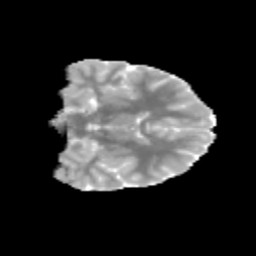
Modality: MD
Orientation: coronal
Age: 13
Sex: female
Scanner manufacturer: siemens
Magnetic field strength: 3 T
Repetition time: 3.8 s
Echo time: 0.07 s